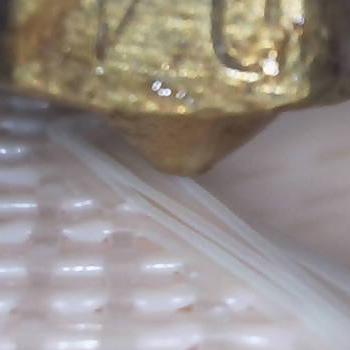
Flow rate: 42%